Question: I'm trying to submit the below form where a master page is applied.
'''
<asp:Content ID="BodyContent" runat="server" ContentPlaceHolderID="MainContent">
<p>
What is your name?
<asp:TextBox ID="YourName" runat="server" ClientIDMode="Static"></asp:TextBox>
</p>
<p>
What is your age?
<asp:TextBox ID="YourAge" runat="server" Columns="3" ClientIDMode="Static"></asp:TextBox>
</p>
<p>
What is your favorite color?<br />
<asp:RadioButtonList ID="FavoriteColor" runat="server" ClientIDMode="Static">
<asp:ListItem Selected="True">Red</asp:ListItem>
<asp:ListItem>Green</asp:ListItem>
<asp:ListItem>Blue</asp:ListItem>
</asp:RadioButtonList>
</p>
<p>
<asp:CheckBox ID="EatGreenEggsAndHam" runat="server" Checked="True" ClientIDMode="Static"
Text="Will You Eat Green Eggs and Ham?" TextAlign="Left" />
</p>
<p>
<asp:Button ID="SubmitButton" runat="server" Text="Submit Form"
PostBackUrl="~/About.aspx"
onclick="SubmitButton_Click" />
</p>
</asp:Content>
'''
I'm trying to use POST method to get submitted data from the form.
in About.aspx page i'm using the below code
'''
Response.Write(Request.Form["YourName"].ToString());
'''
expected behavior is to print the name typed in textbox with the id "YourAge" but the submitted form element ids have changed like below
> ctl00$MainContent$YourName
why does this happen? i need to get the value of the control with the id "YourName"

I want to remove this "ctl00$MainContent$" part when submitting form. retrieving the form values are out of my scope and it's done by some other people. They only require form values to be submitted as "YourName" not "ctl00$MainContent$YourName"
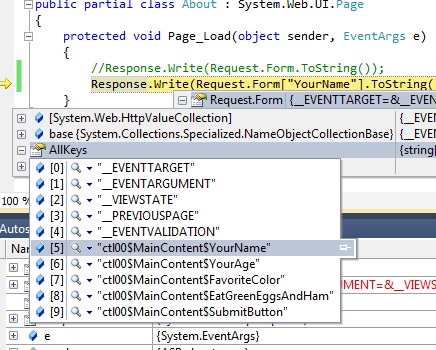
Answer: Try to utilise the abstraction that ASP.net provides. You can use 'YourName.Text' to retrieve the value of the YourName TextBox.
'''
Response.Write(YourName.Text);
'''
Also, 'ctl00$MainContent$YourName' is not the ID of the element generated, but its name. The ID will probably be something like 'BodyContent_YourName'.